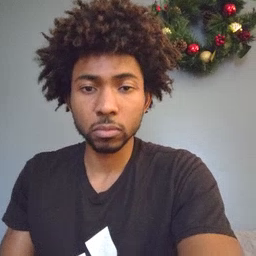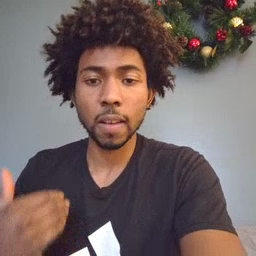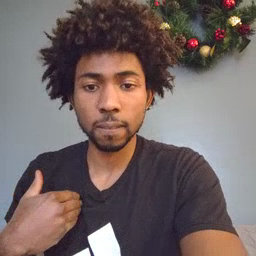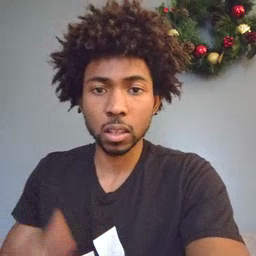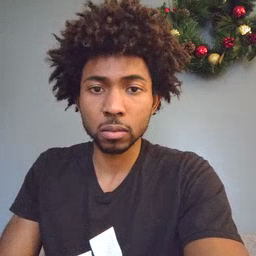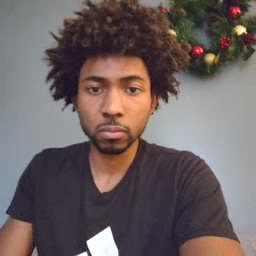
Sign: haveto